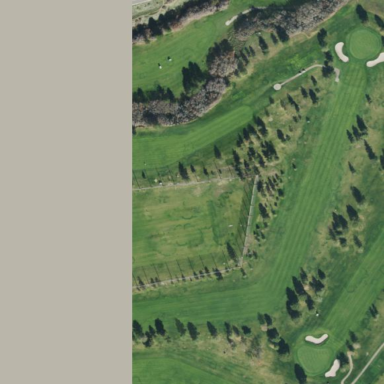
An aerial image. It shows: Grassy area designated as golf fairway.